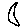
Label: moon